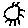
Label: sun